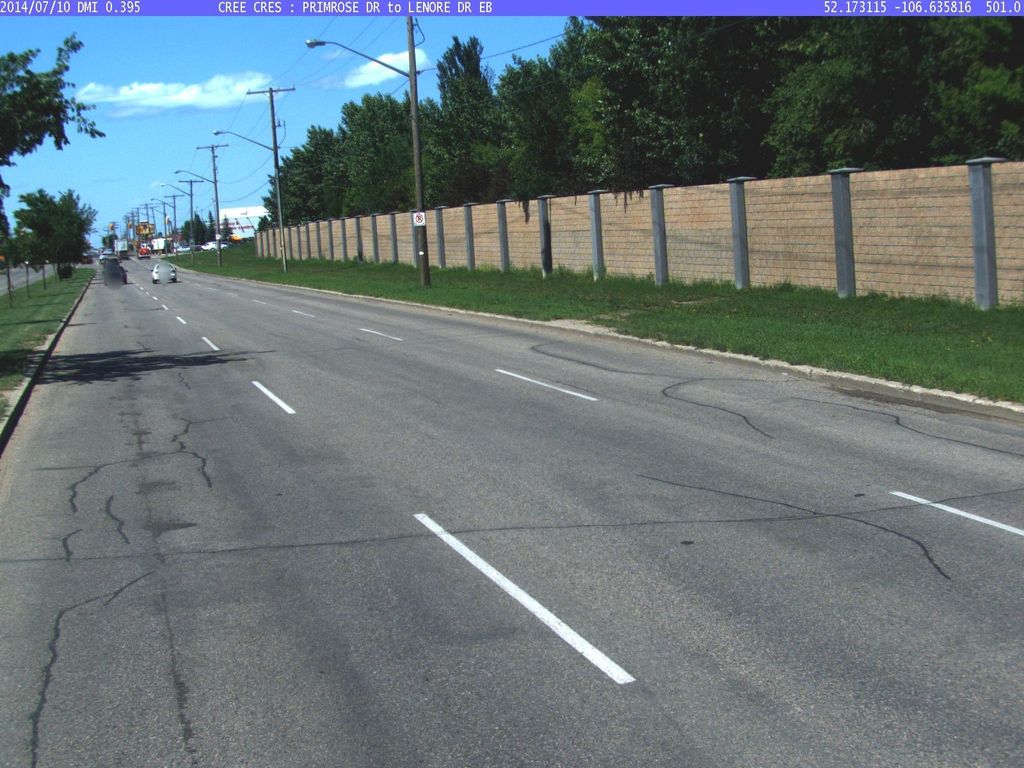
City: saskatoon